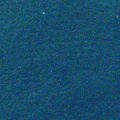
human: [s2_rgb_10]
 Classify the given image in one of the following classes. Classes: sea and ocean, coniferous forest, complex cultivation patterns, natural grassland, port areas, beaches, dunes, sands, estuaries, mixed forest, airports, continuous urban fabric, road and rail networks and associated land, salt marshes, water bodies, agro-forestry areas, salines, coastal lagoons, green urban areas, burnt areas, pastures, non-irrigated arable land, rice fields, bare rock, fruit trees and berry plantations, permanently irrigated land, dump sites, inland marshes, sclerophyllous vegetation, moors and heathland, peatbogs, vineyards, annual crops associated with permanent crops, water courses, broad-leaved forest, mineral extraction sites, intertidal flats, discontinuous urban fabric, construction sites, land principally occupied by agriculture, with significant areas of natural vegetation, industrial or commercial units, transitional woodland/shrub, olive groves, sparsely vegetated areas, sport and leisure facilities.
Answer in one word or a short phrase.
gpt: sea and ocean